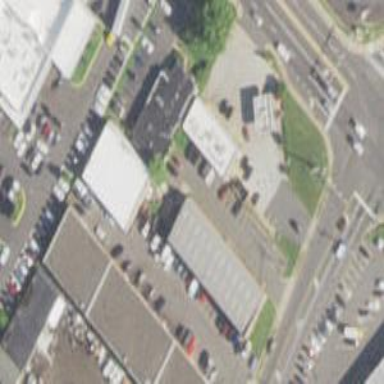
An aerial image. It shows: Convenience shop.